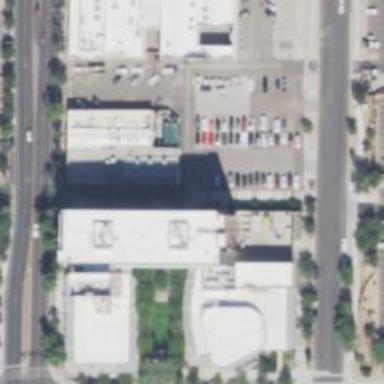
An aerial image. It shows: Government office.